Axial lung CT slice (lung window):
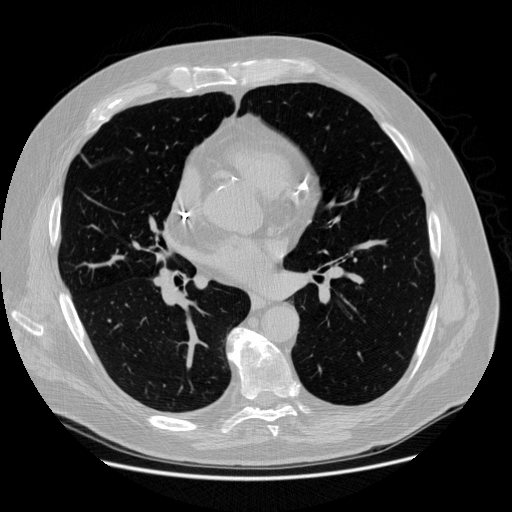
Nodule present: no